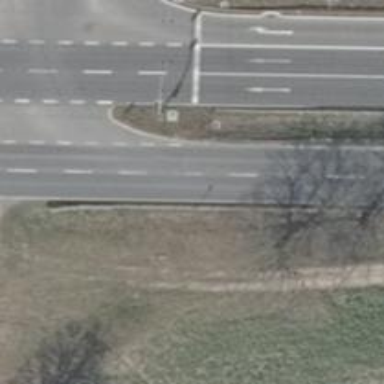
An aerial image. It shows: Primary highway with asphalt surface and lane markings. No sidewalks are present.